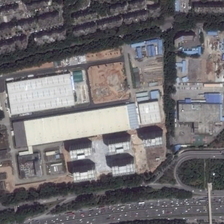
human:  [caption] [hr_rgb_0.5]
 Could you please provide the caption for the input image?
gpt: some buildings and green trees are in an industrial area .

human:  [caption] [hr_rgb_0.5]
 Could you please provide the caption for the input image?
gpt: some buildings and green trees are in an industrial area .

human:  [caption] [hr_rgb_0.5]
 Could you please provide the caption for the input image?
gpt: some buildings and green trees are in an industrial area .

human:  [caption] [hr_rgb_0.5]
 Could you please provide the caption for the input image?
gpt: some buildings and green trees are in an industrial area .

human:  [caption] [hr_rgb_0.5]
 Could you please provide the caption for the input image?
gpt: some buildings and green trees are in an industrial area .